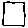
Label: square